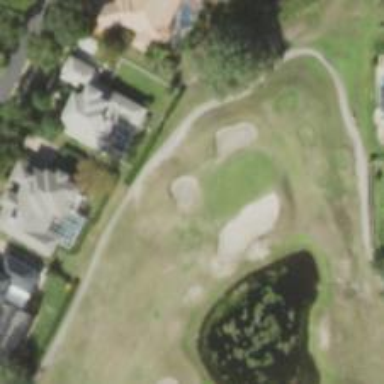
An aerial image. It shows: View of golf hole.